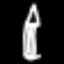
Label: pencil